Field crop: maize
Growth stage: 2
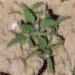
Species: atriplex